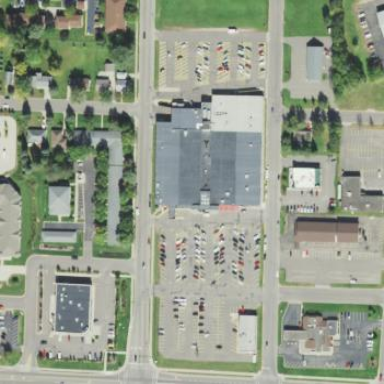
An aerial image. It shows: Supermarket building.